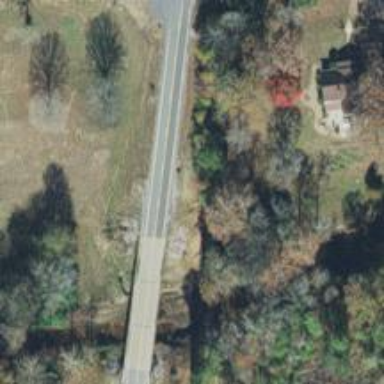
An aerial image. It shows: Secondary road bridge with beam structure.